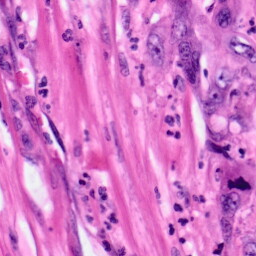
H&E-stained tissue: Pancreatic